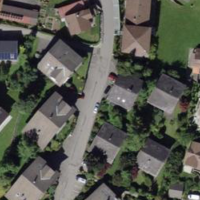
EUNIS habitat code: 55
Species observed at this site:
Astrantia major